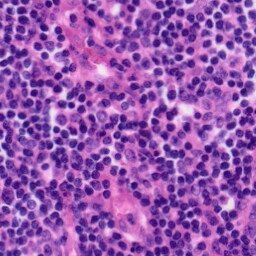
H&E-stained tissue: Tonsil